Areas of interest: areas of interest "Logistics and Express Delivery"
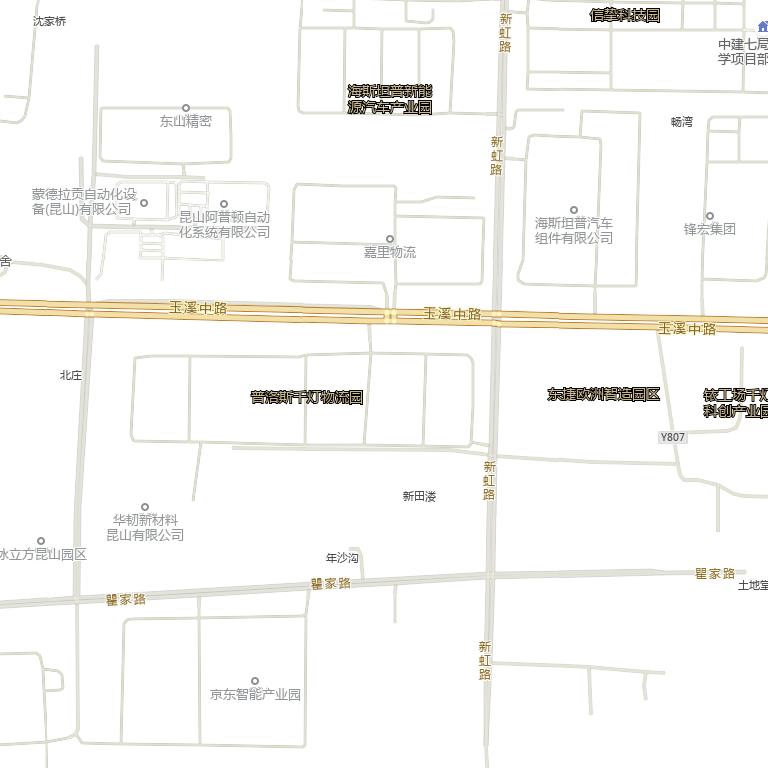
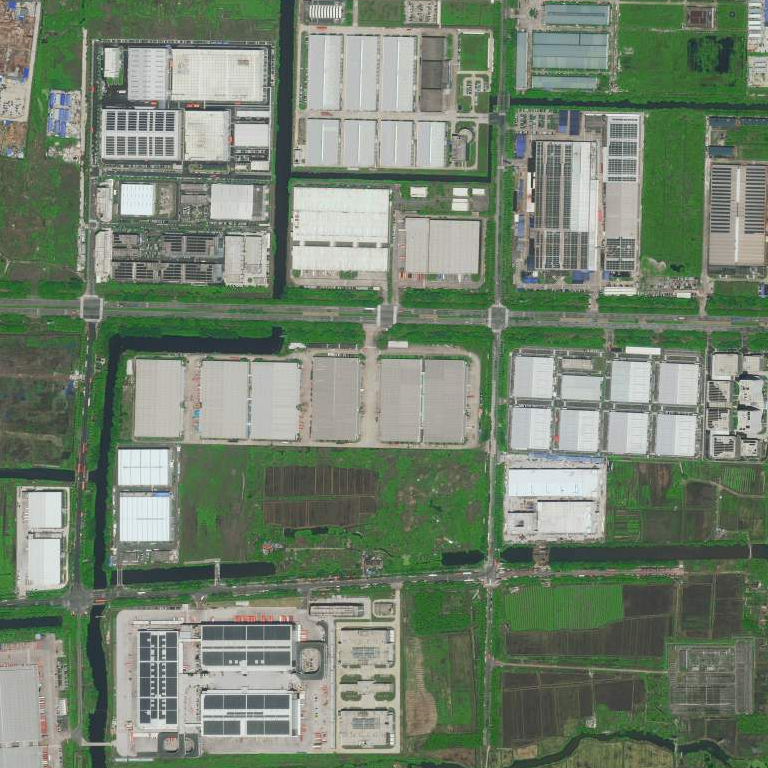